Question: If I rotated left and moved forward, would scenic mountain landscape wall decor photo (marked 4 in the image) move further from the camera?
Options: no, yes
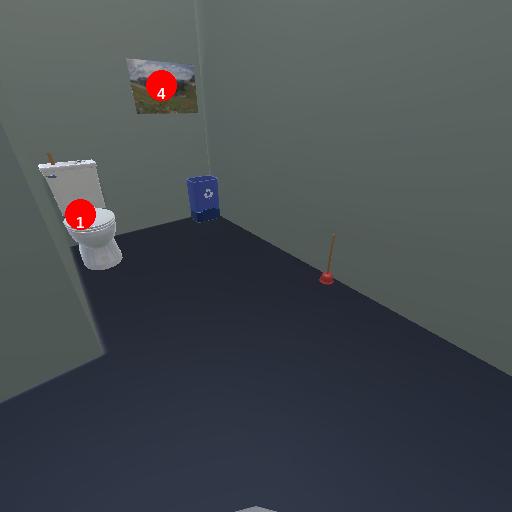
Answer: no